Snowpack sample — Loveland Pass, Silver Plume, Colorado, USA (12/14/25, 10:50 AM MST)
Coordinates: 39.664, -105.882
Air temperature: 36 °F
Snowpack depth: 67 cm
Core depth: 20 cm
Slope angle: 6°, slope face: 326°
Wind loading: low
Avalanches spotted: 0
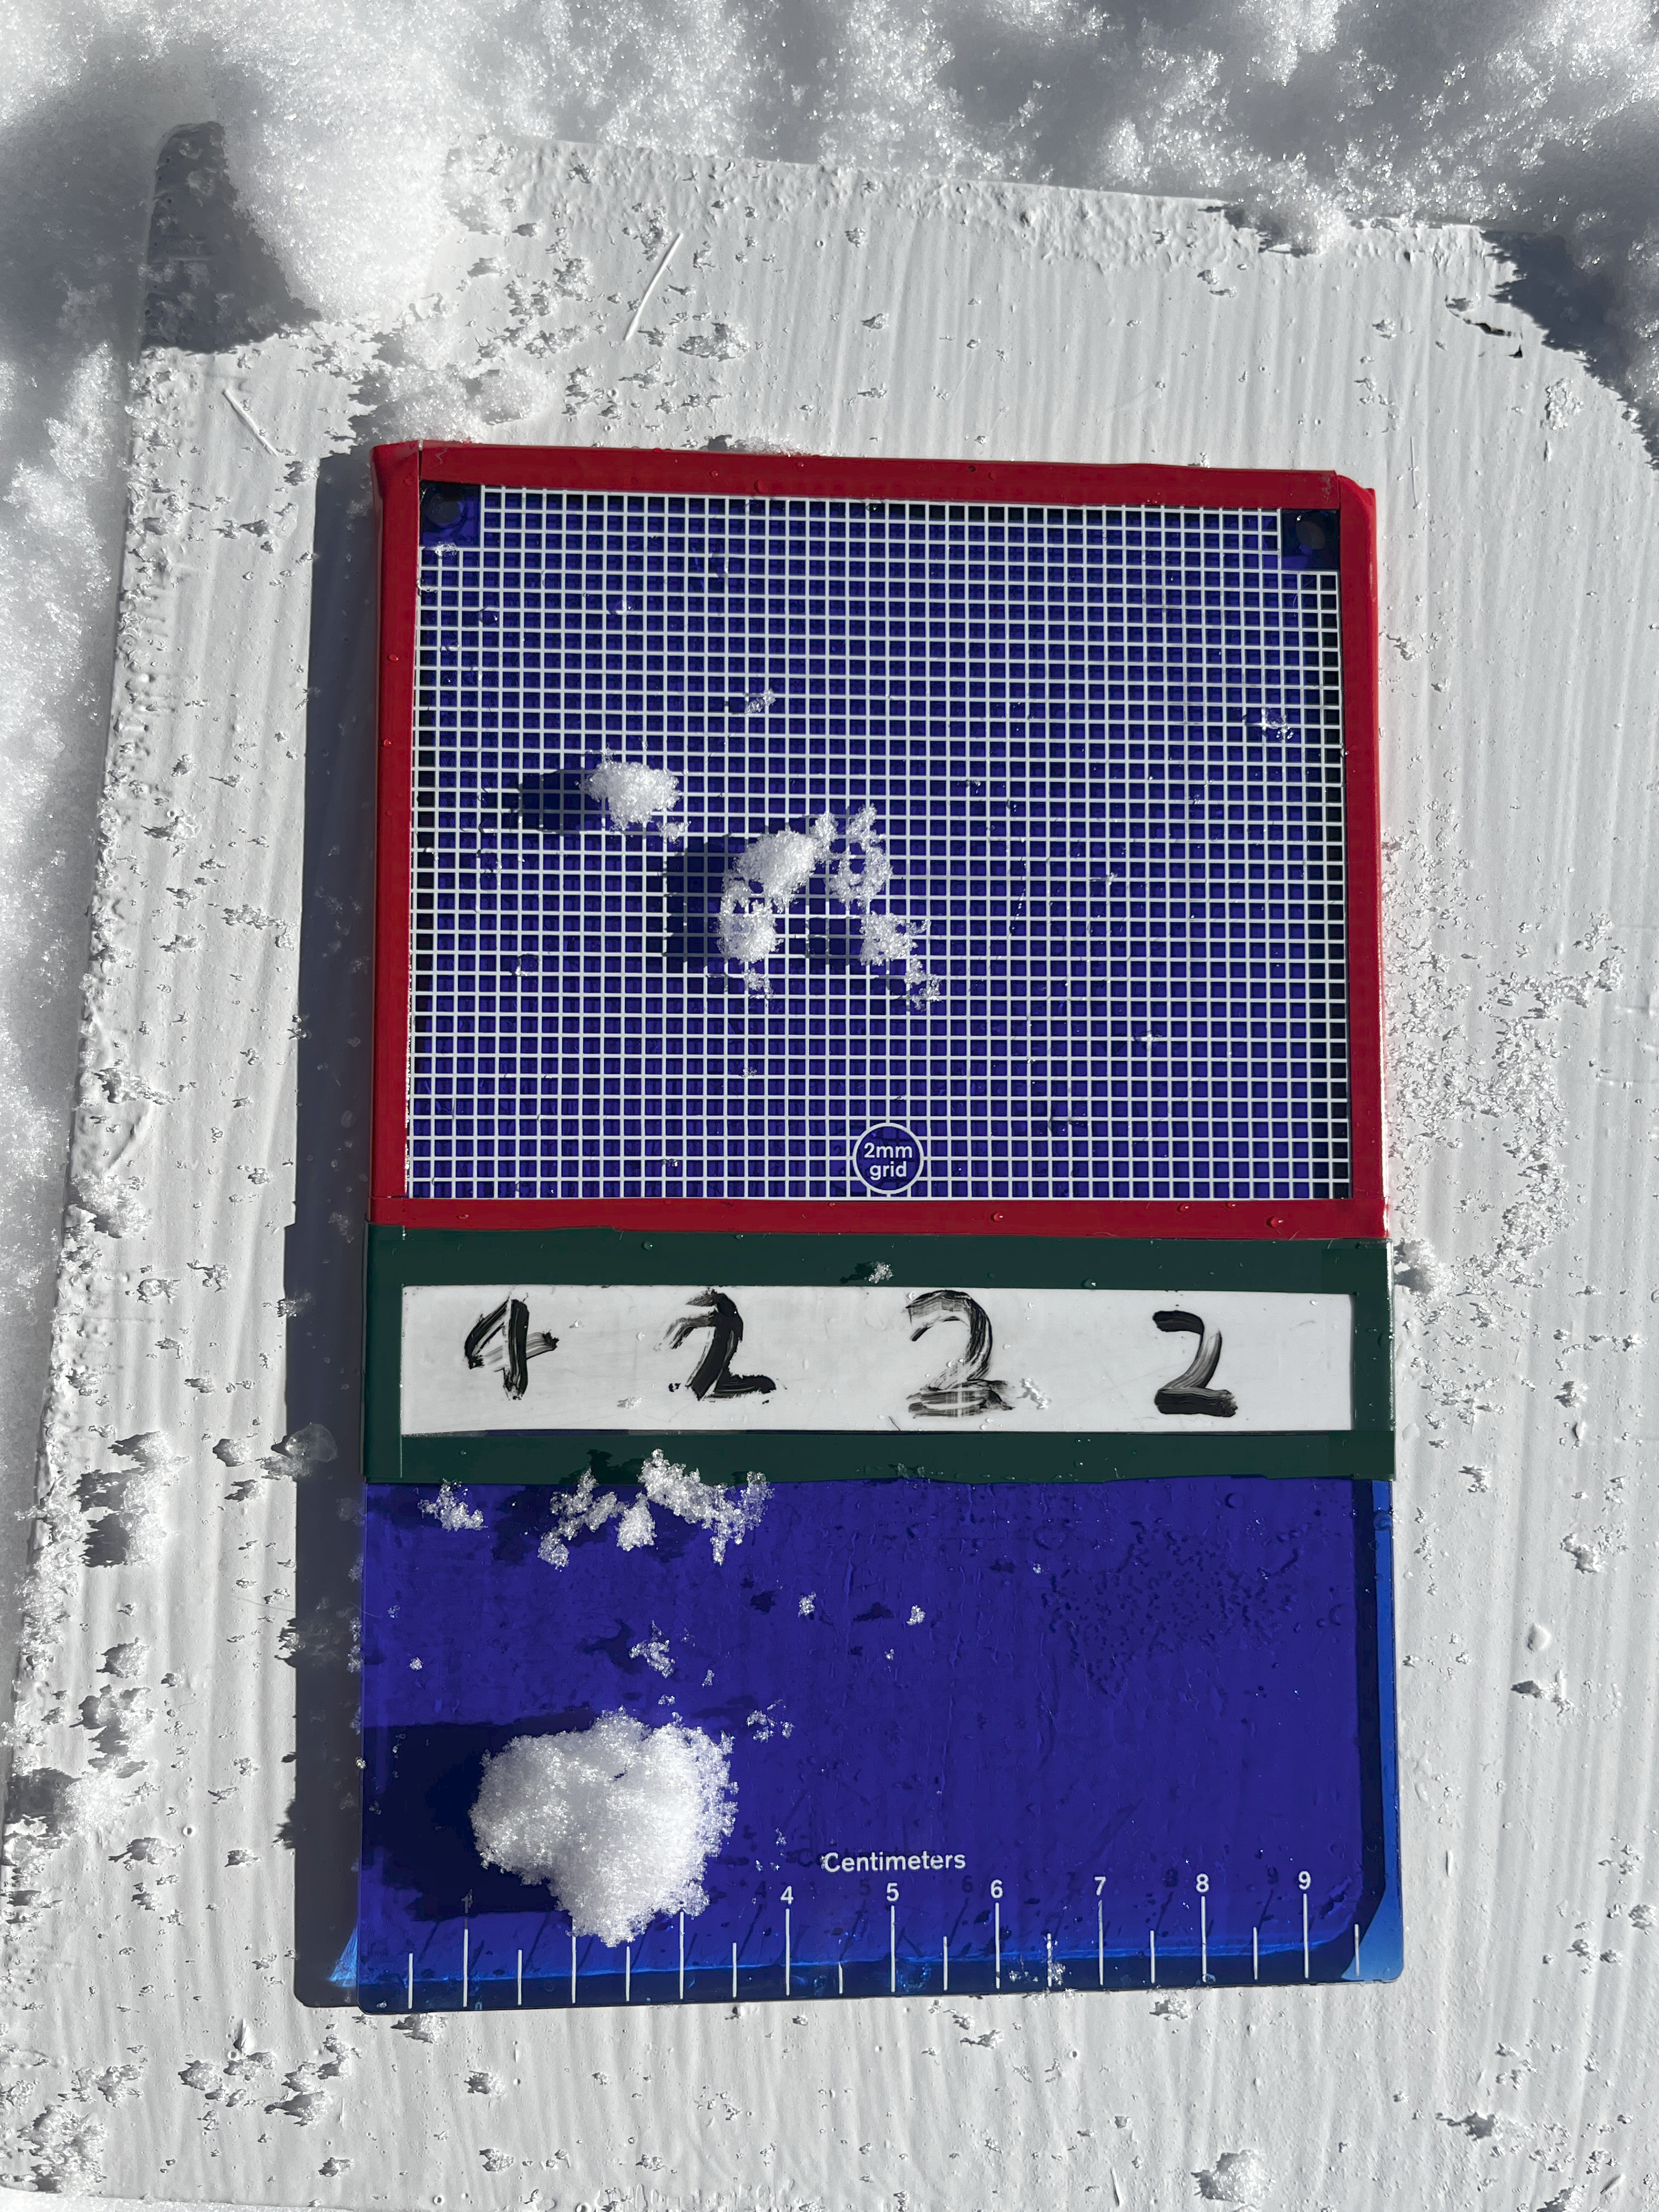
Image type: crystal_card
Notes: No avalanches spotted, very late start to the season with minimal snowpack